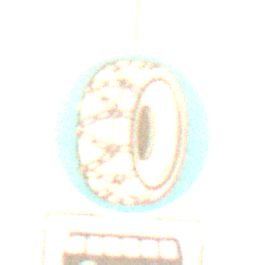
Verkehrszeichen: SchneekettenVorgeschrieben
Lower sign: HinweisDurchSinnbild13
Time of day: SunriseSunset
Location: Outdoor (Nature)
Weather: PartlyCloudy
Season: NotSpecified
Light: Natural